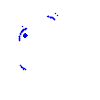
Particle: pion